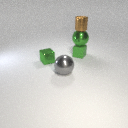
large gray metal sphere in front of small green metal cube